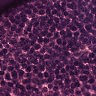
Metastatic tissue present: no